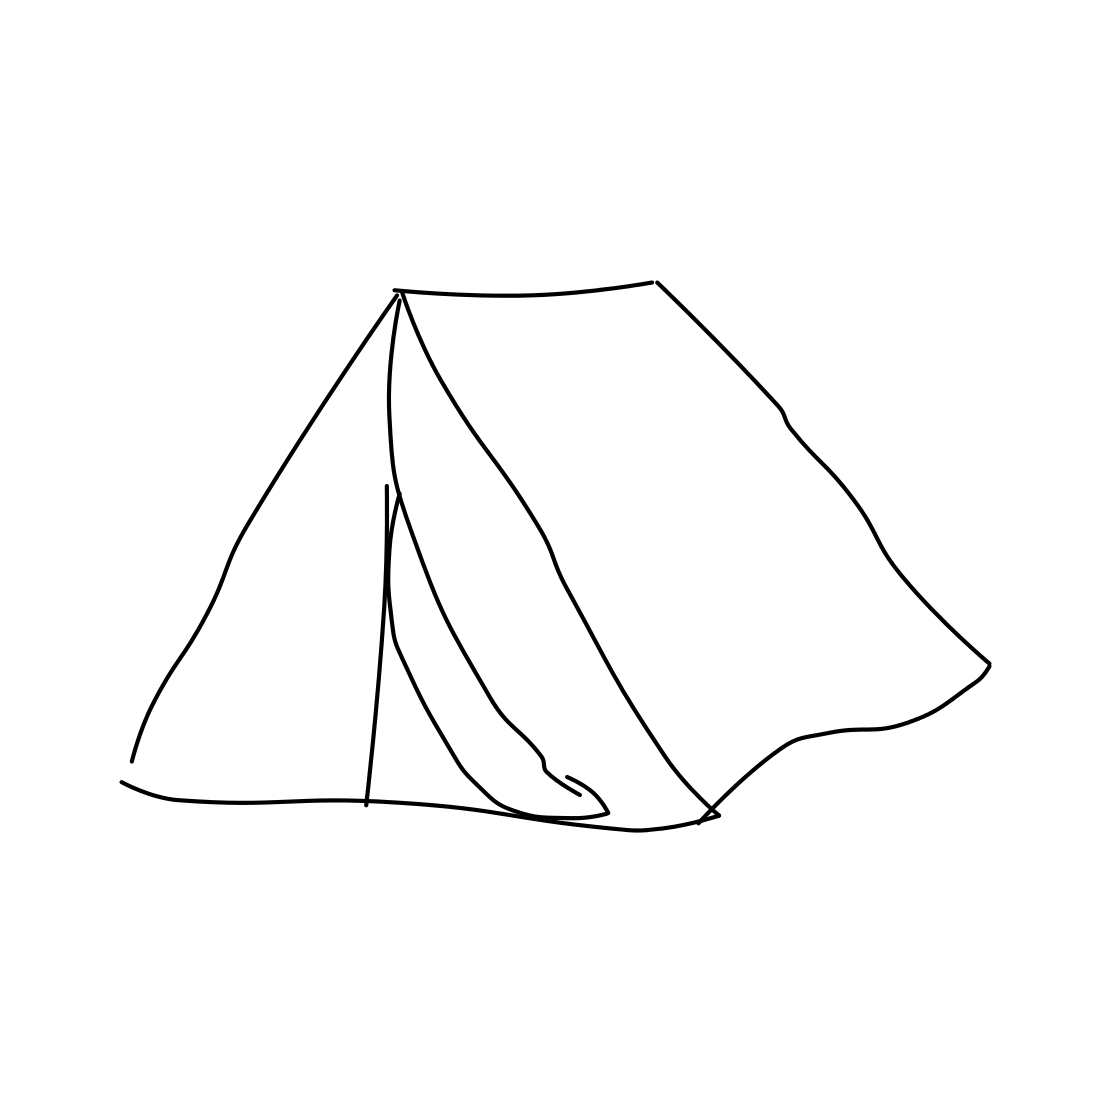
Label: tent